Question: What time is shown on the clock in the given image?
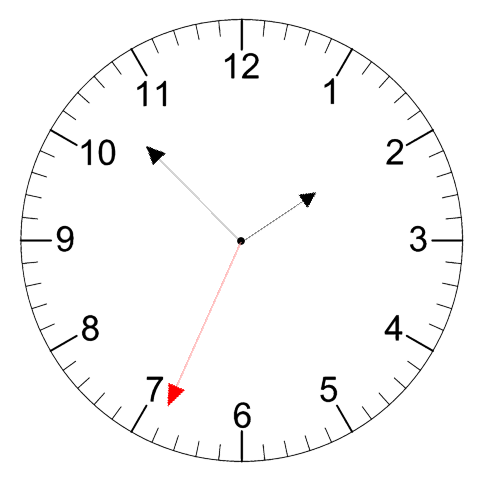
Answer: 01:52:34